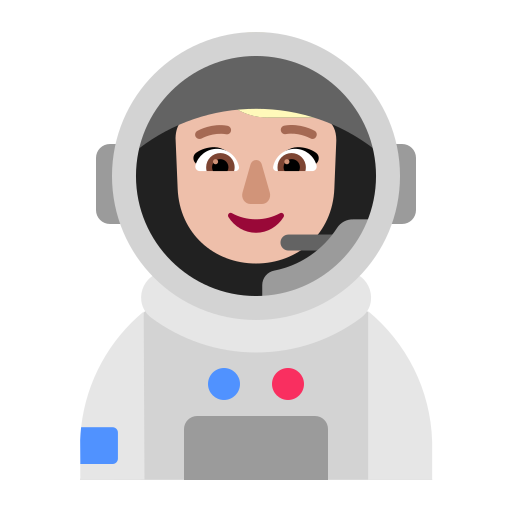
woman astronaut flat  light